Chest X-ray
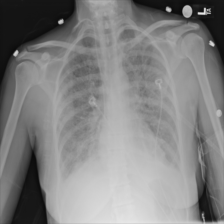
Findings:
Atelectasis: negative
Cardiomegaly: negative
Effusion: negative
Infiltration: negative
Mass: negative
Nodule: negative
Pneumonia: negative
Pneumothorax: negative
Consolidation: negative
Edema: negative
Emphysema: negative
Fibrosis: negative
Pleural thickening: negative
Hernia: negative